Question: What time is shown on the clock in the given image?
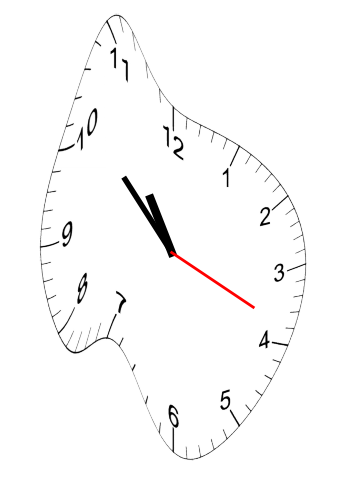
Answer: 10:52:19